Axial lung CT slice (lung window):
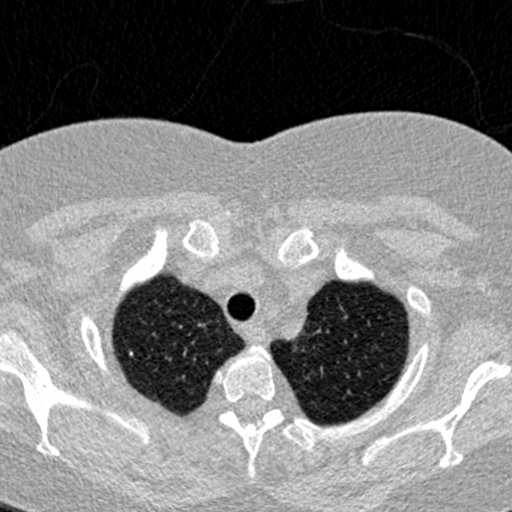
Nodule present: yes
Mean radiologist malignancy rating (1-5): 1